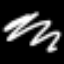
Label: squiggle